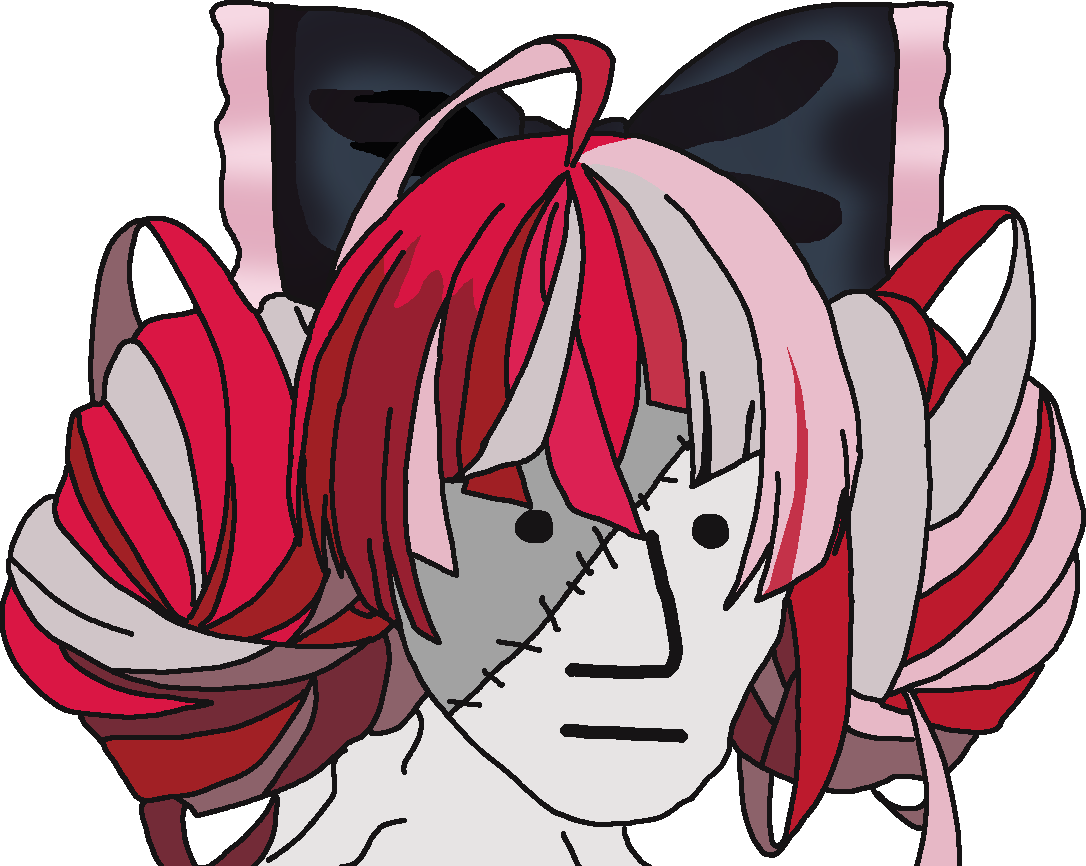
Label: 5_NPC